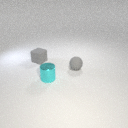
small gray rubber cube to the left of small gray rubber sphere